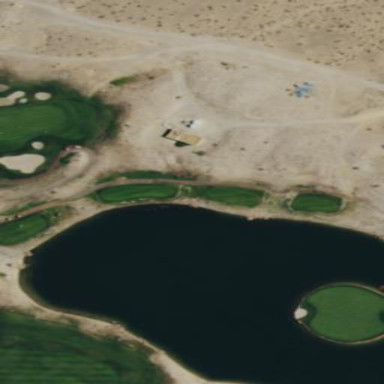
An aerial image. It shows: Water hazard on golf course. The hazard is natural water feature.